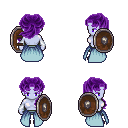
a pixel art fantasy rpg character, female body template, dark elf, purple skin, overskirt, teal pants, purple princess hairstyle, white cloth bracers, maroon shoes, shield, four views (front, back, left, right), 2x2 character sprite sheet, small pixel art, hard edges, no anti-aliasing